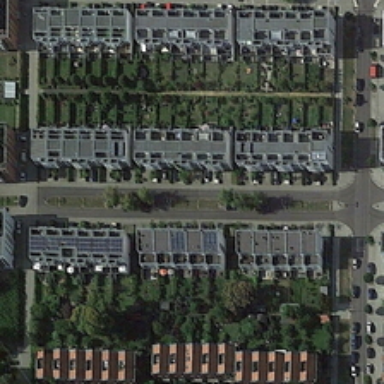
Many buildings and green trees are in a dense residential area .